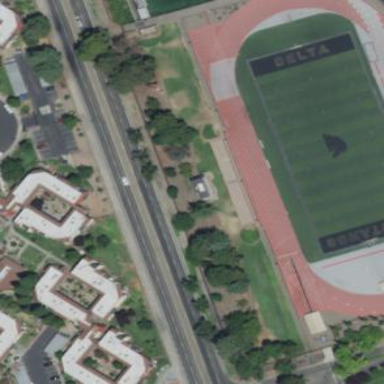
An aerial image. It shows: American football pitch with artificial turf.